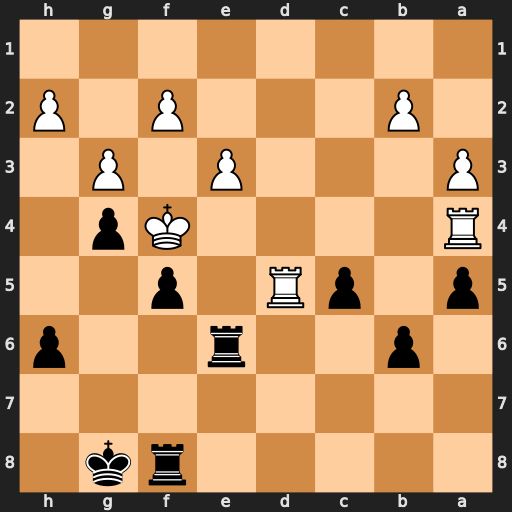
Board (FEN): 5rk1/8/1p2r2p/p1pR1p2/R4Kp1/P3P1P1/1P3P1P/8
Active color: b
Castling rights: -
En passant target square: -
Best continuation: b5 Rxc5 bxa4